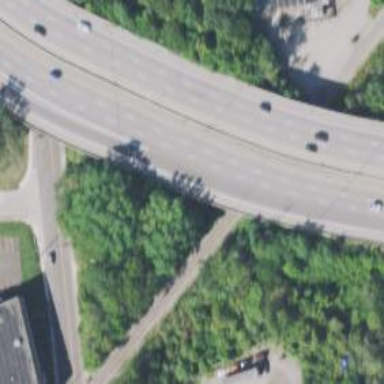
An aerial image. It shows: Bridge on motorway link with embankment.